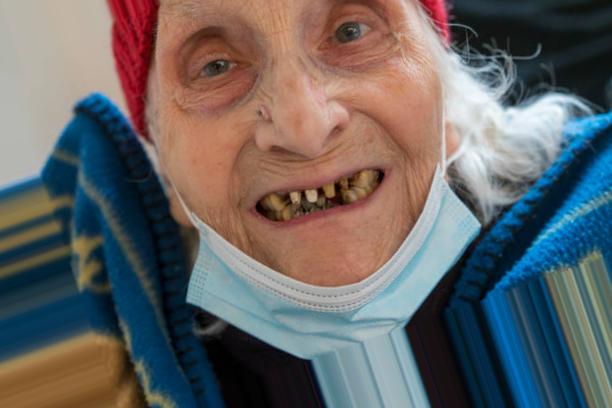
Condition: Tooth Discoloration